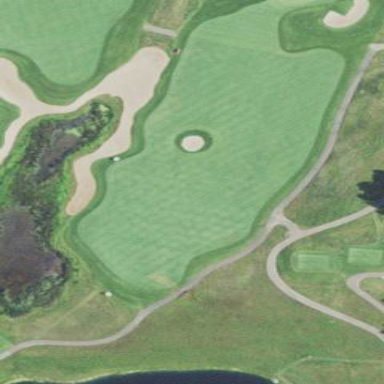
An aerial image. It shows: Scenic golf fairway.